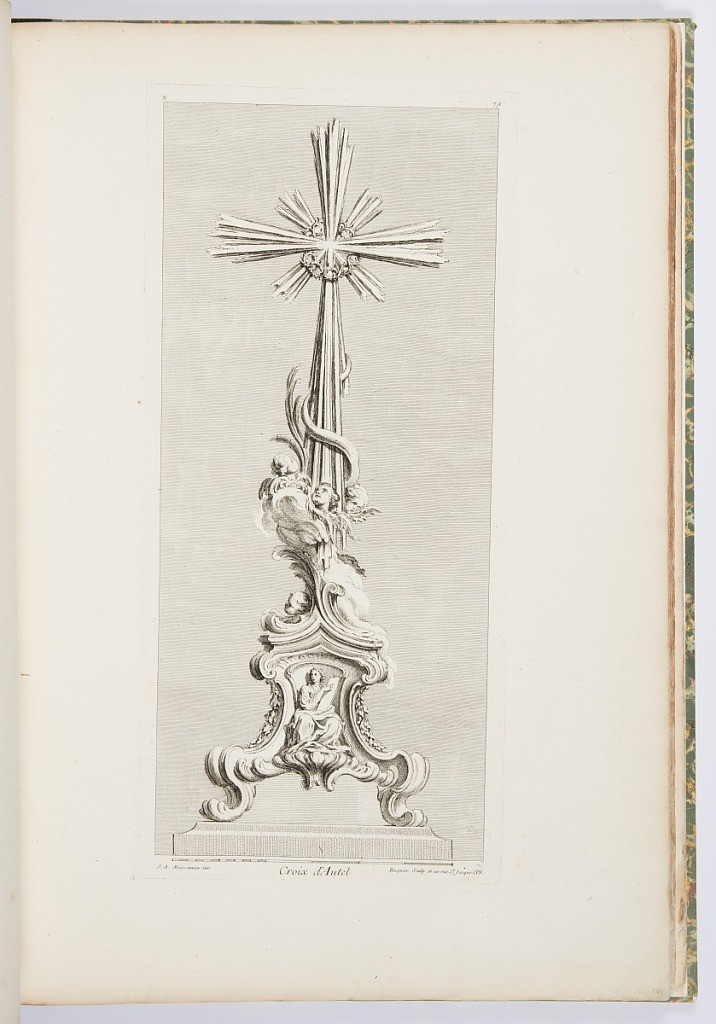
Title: Croix d'Autel (Cross of the Altar), plate 79, from Oeuvres de Juste-Aurèle Meissonnier (Works by Juste-Aurèle Meissonnier)
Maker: Juste-Aurèle Meissonnier, French, b. Italy, 1695–1750
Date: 1695–1750
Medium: Engraving on white laid paper
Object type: Print
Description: Design for a cross on footed platform; a seated robed woman holds a tablet to which she points. Above, the body of the cross is fluted and ornamented with four putti heads, clouds and vines, leading up to the cross with an X behind and a crown of thorns.